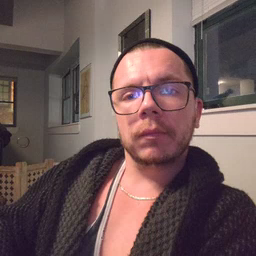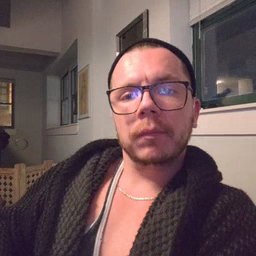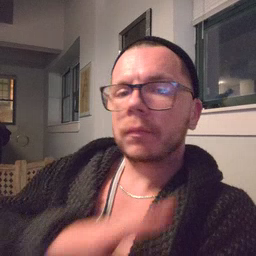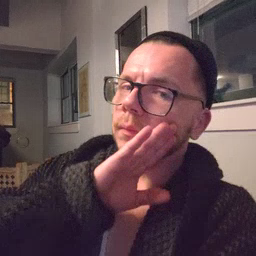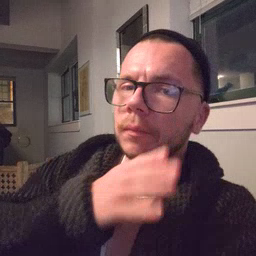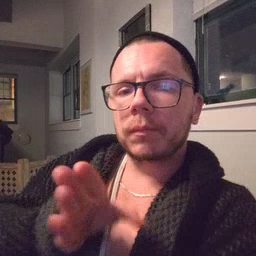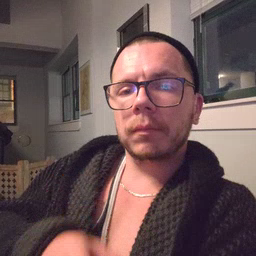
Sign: bedroom